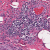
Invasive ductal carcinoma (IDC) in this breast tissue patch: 0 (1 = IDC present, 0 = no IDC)